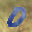
Label: 0